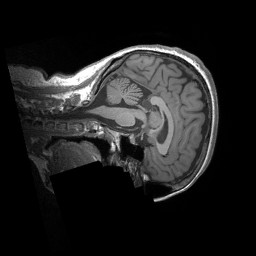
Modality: T1w
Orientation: sagittal
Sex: female
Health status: ill
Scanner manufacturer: siemens
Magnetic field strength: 3 T
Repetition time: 1.66 s
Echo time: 0.00254 s